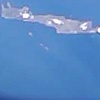
Label: water